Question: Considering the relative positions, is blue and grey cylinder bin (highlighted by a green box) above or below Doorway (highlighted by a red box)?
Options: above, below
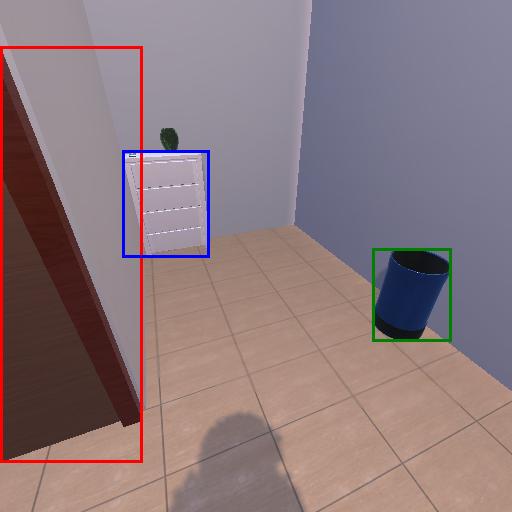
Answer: above